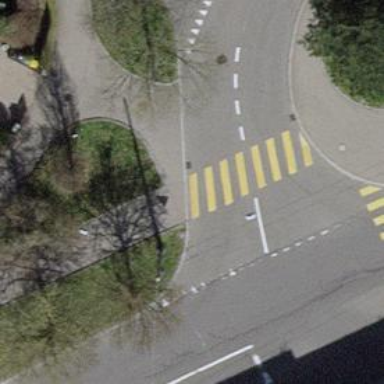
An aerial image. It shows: Marked crossing with zebra stripes on the road.